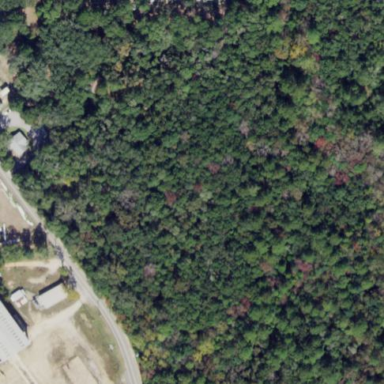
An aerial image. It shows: Mixed woodland with various types of leaves.